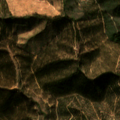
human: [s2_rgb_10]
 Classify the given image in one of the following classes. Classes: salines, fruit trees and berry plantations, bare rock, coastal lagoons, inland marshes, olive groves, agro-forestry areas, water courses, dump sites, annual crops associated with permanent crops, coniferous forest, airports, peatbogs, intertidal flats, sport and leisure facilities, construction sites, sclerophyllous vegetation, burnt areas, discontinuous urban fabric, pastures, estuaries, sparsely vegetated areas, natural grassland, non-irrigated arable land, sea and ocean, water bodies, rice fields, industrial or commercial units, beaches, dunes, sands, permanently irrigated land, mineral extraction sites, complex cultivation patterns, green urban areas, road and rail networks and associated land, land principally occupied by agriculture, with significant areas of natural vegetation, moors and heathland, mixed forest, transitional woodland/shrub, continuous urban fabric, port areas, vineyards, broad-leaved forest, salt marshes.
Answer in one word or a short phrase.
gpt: broad-leaved forest, sclerophyllous vegetation, transitional woodland/shrub